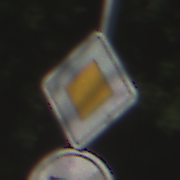
Verkehrszeichen: Vorfahrtsstrasse
Zusatzzeichen unten: EndeGeschwindigkeit70
Umgebung: Outdoor, Nature
Tageszeit: MorningAfternoon
Wetter: Clear
Licht: Natural
Jahreszeit: NotSpecified
Kontrast: HighContrast